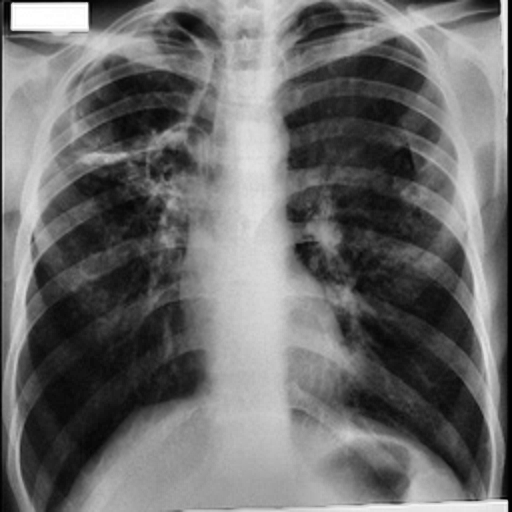
Finding: TUBERCULOSIS